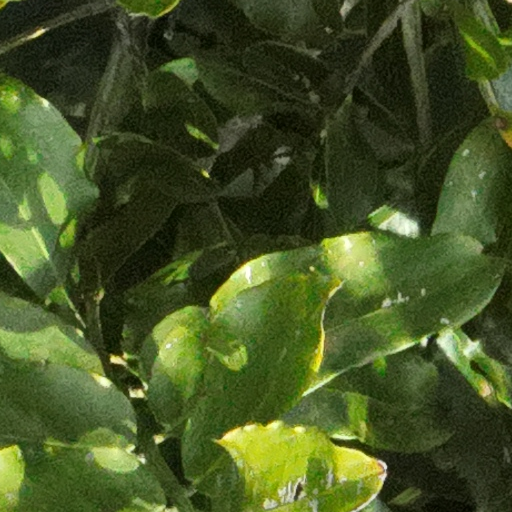
Species: Dipteryx oleifera
GBIF accepted scientific name: Dipteryx oleifera
Crown area (m\u00b2): 470.985